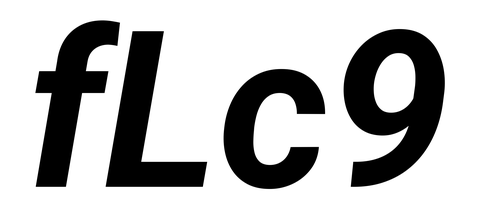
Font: Roboto-Italic_Bold_Italic